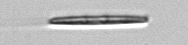
Label: pennate